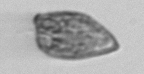
Label: Prorocentrum_dentatum